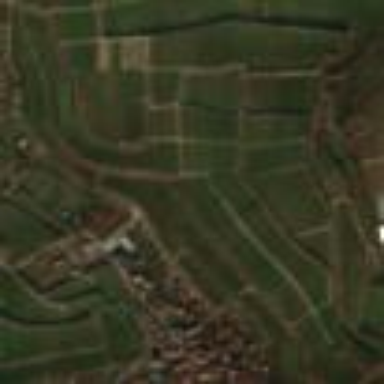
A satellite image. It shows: Beautiful vineyard in the countryside.